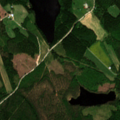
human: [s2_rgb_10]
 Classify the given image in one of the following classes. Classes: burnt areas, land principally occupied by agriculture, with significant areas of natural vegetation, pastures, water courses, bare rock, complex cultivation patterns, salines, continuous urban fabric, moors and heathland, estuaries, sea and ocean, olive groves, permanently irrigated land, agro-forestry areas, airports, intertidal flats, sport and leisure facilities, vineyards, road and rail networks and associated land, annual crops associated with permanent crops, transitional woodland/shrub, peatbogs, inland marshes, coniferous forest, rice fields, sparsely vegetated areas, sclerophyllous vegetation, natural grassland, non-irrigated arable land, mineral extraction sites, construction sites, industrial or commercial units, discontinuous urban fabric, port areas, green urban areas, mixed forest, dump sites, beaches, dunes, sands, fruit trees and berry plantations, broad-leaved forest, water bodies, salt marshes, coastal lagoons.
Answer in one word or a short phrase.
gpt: land principally occupied by agriculture, with significant areas of natural vegetation, coniferous forest, mixed forest, transitional woodland/shrub, water bodies